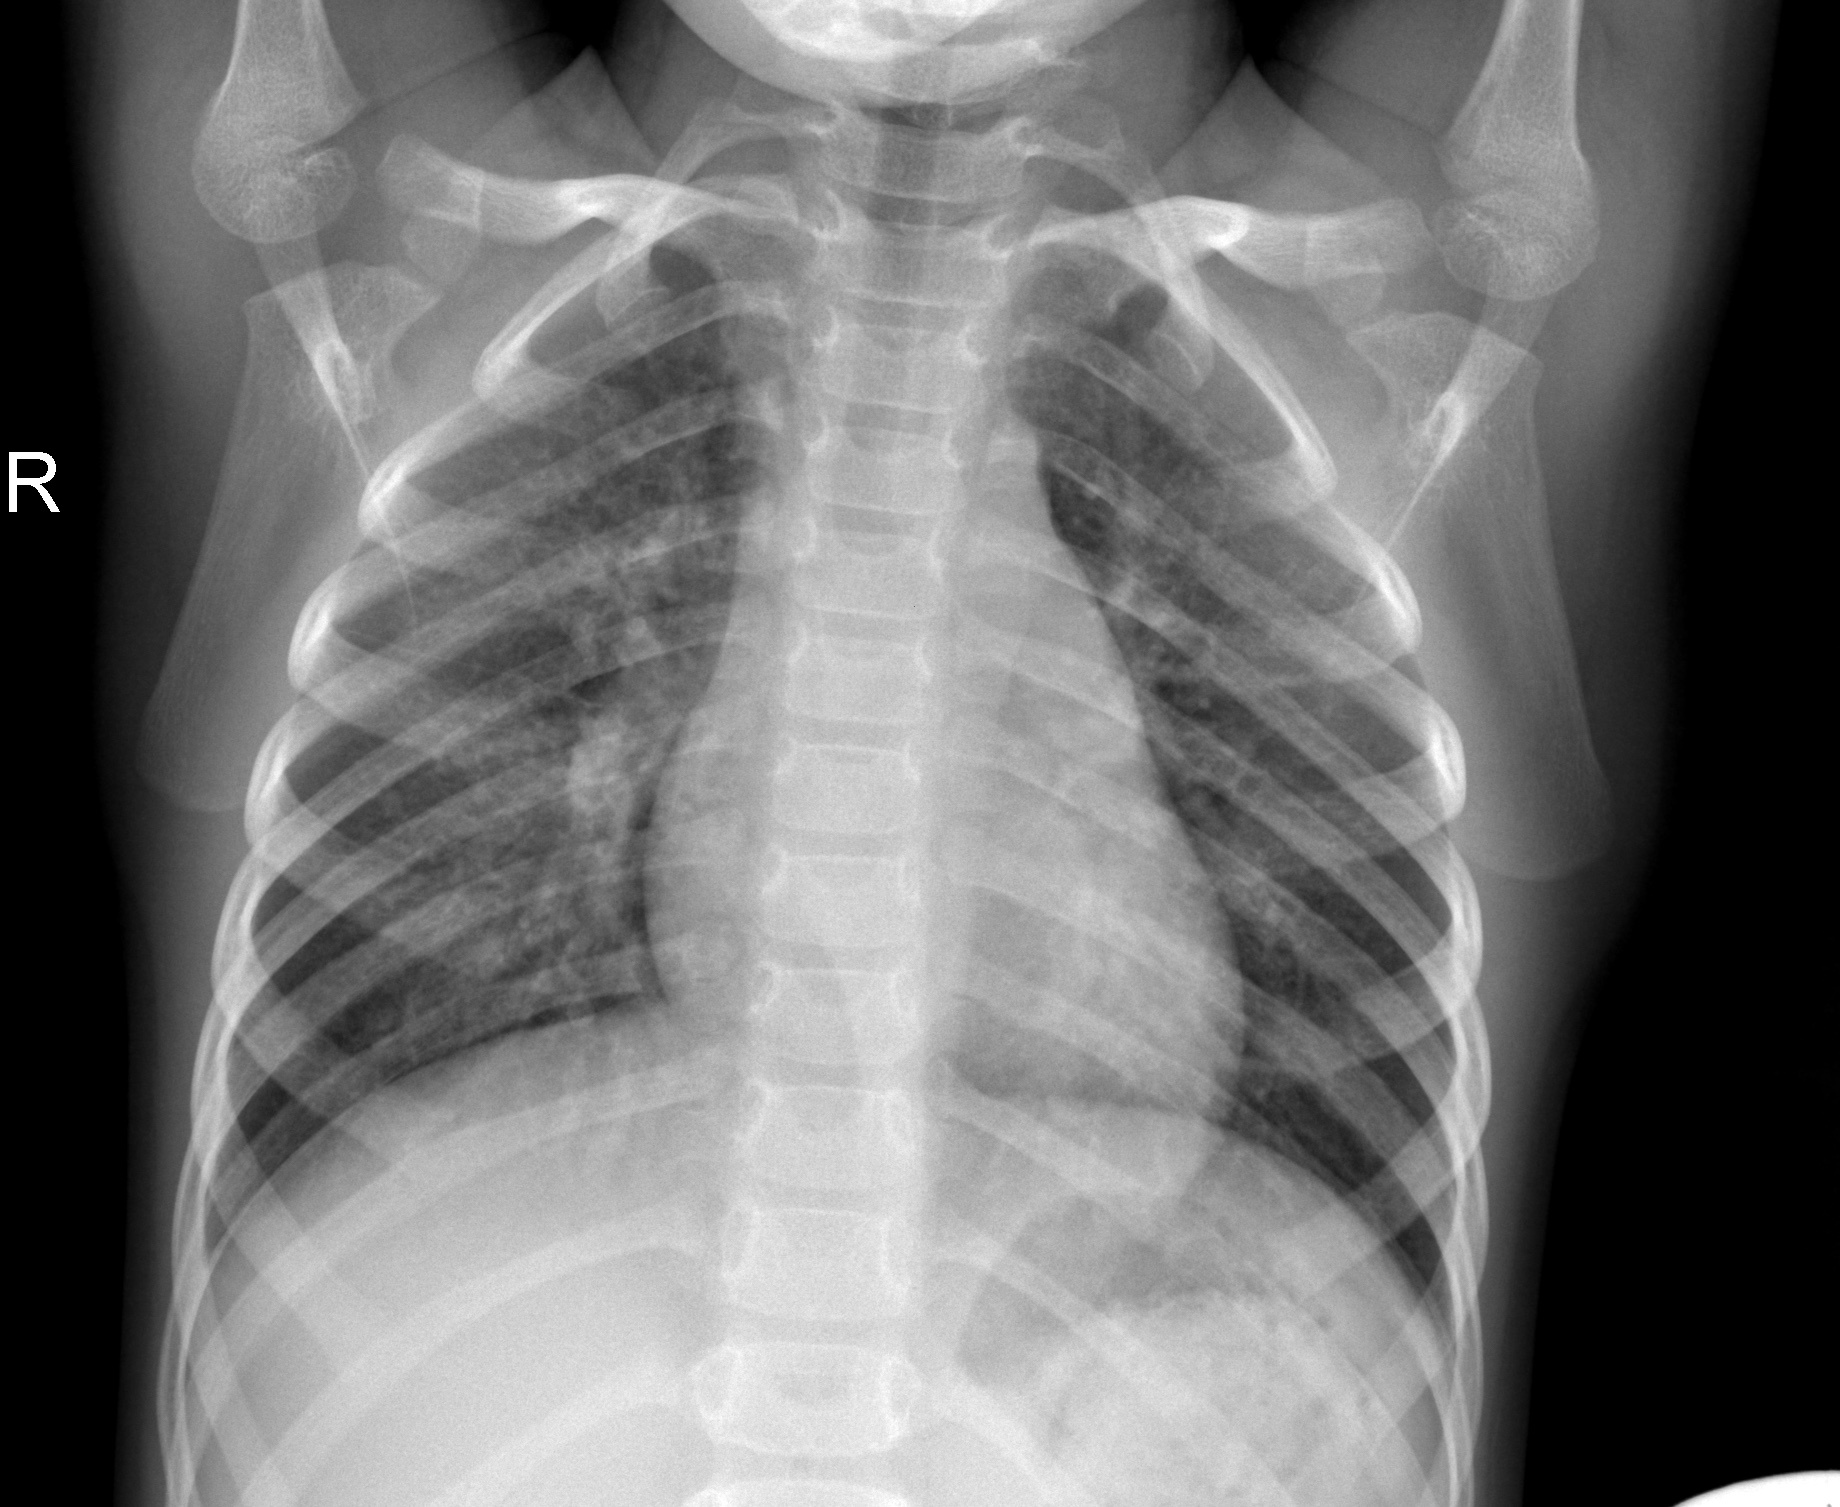
Diagnosis: NORMAL